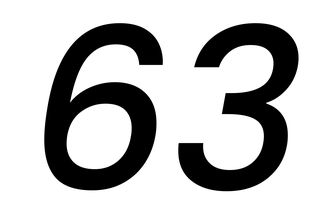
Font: Poppins-MediumItalic